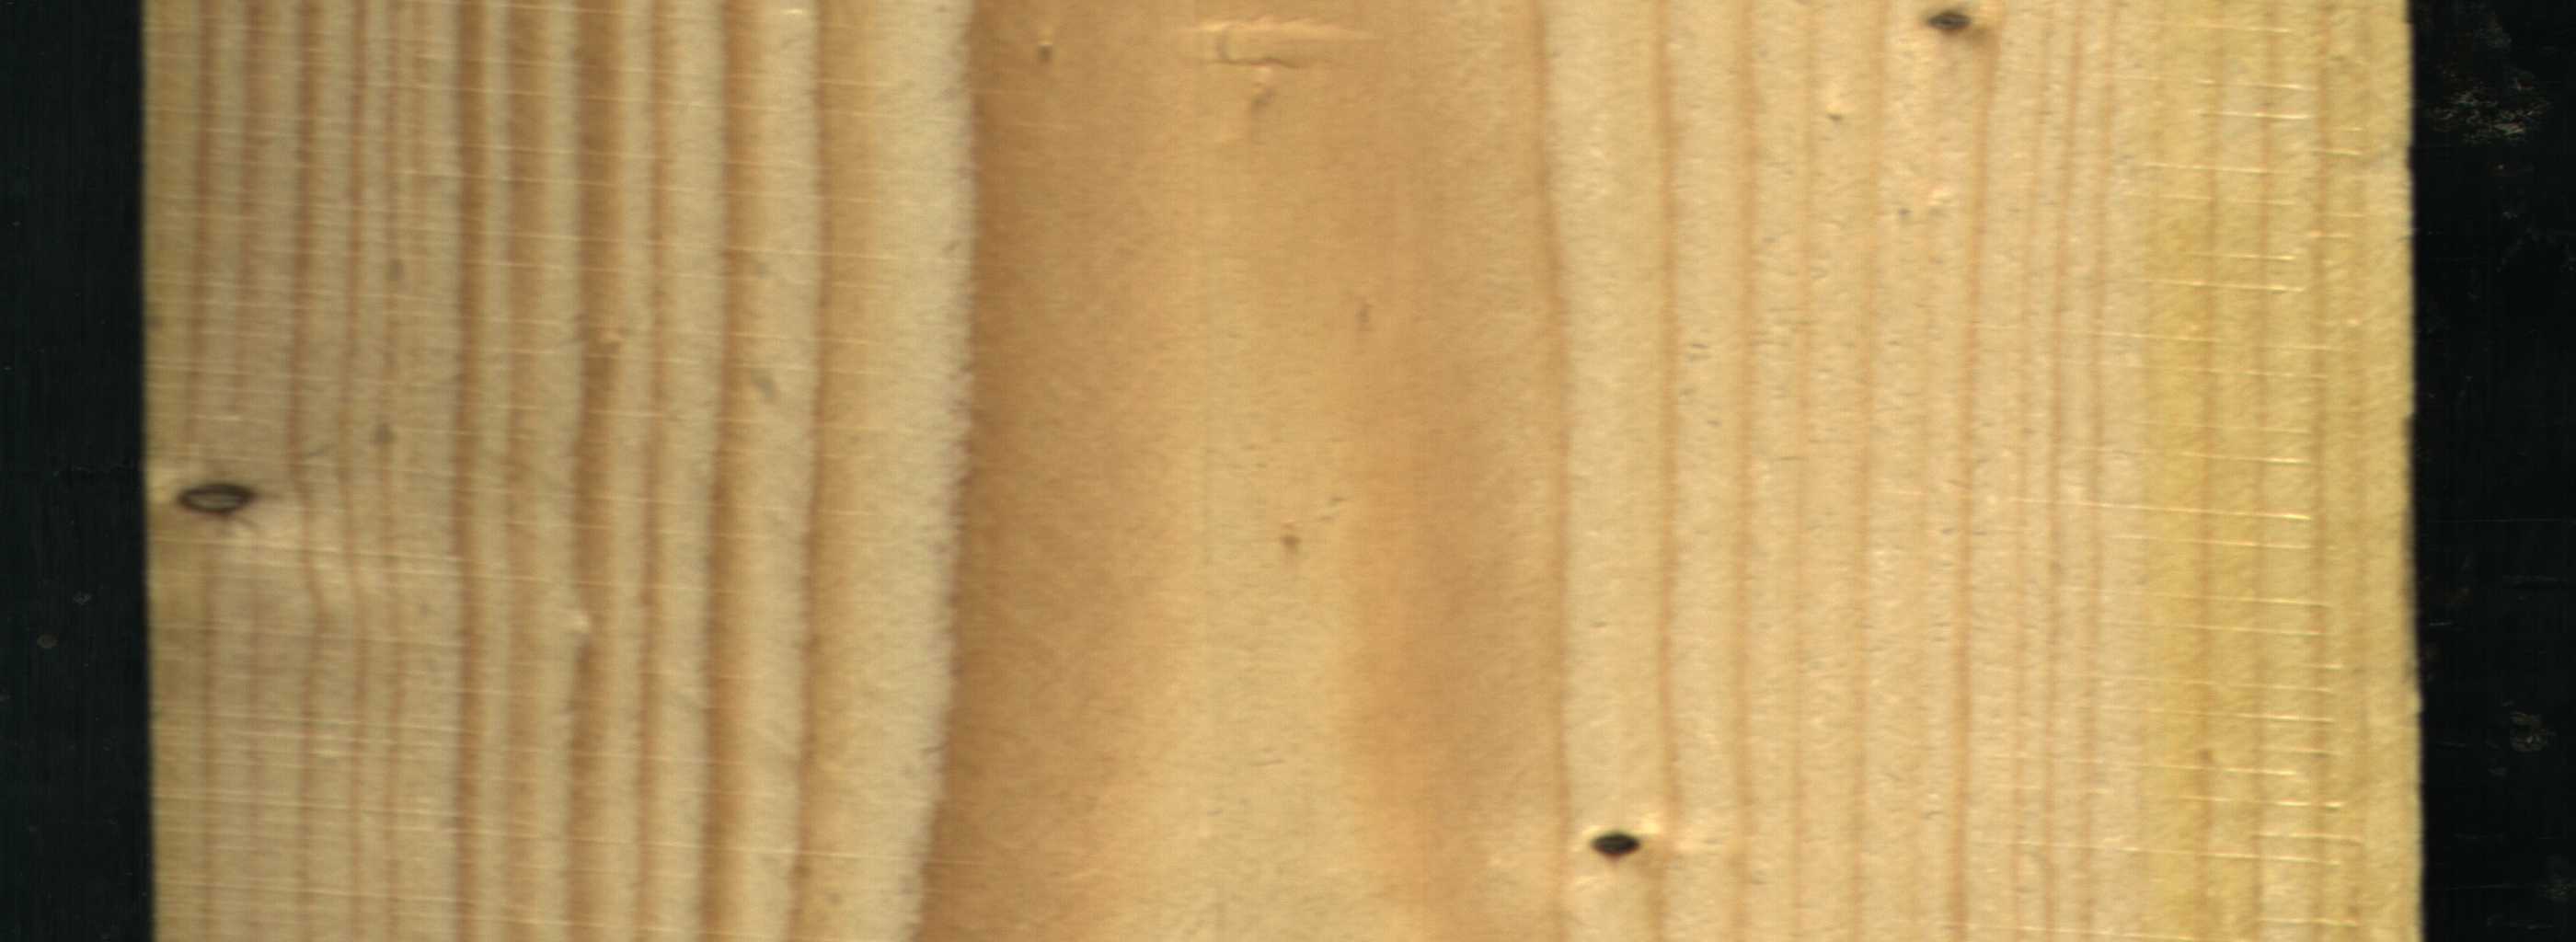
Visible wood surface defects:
Dead_Knot
Live_Knot
Live_Knot